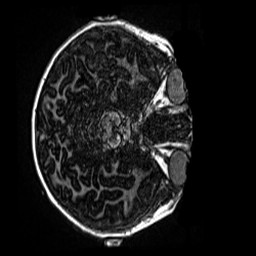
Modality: MP2RAGE
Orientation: axial
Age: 10
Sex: female
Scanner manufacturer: siemens
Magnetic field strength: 3 T
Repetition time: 4 s
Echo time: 0.00299 s